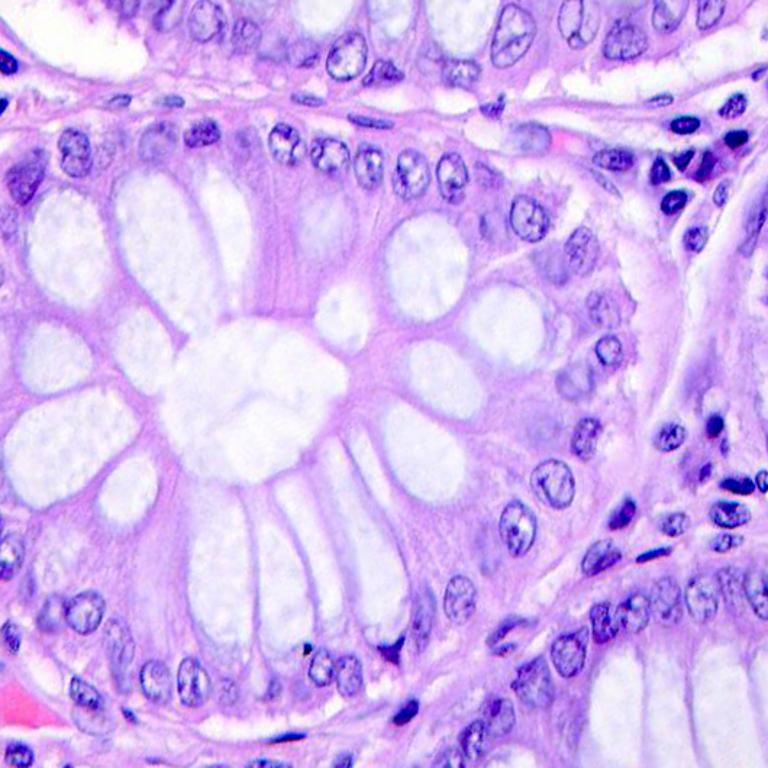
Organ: colon
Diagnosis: benign